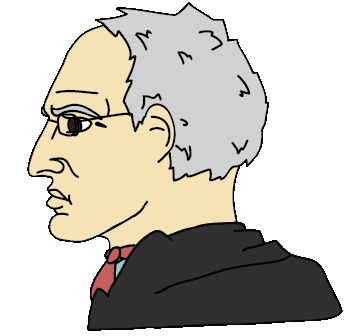
Label: 4_Yes_Chad